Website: walmart
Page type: customer-info-address
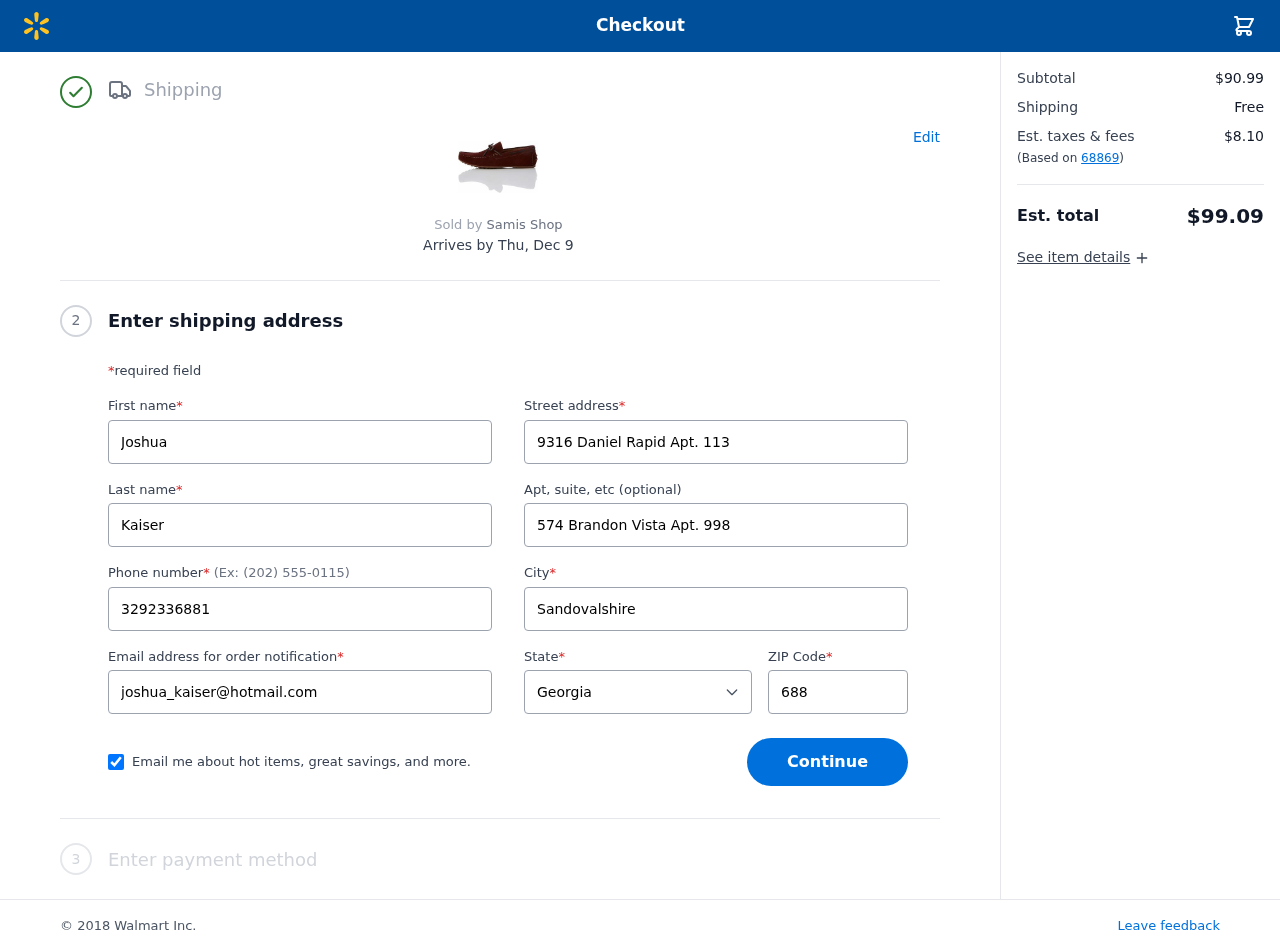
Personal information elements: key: PII_CITY
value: Sandovalshire
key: PII_EMAIL
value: joshua_kaiser@hotmail.com
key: PII_FIRSTNAME
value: Joshua
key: PII_LASTNAME
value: Kaiser
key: PII_PHONE
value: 3292336881
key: PII_POSTCODE
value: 68869
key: PII_STATE
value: Georgia
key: PII_STREET
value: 9316 Daniel Rapid Apt. 113
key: PII_STREET2
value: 574 Brandon Vista Apt. 998
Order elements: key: ORDER_DELIVERY_DATE
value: Thu, Dec 9
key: ORDER_SUBTOTAL
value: $90.99
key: ORDER_SHIPPING_COST
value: Free
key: ORDER_TAX
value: $8.10
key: ORDER_TOTAL
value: $99.09